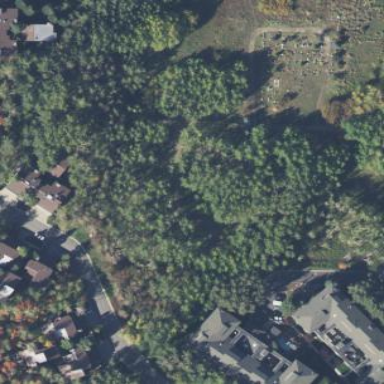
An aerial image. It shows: Cemetery.